Question:
As on the image, The SQL is ment to return results for a certain User ID but returns results from another UID.
'''
SELECT user_games.APPID, user_games.UID, user_games.type, games_xbox.logo_small, games_other.system, games_other.logo, COALESCE( games_steam.name, games_xbox.name, games_other.name ) AS name
FROM user_games
LEFT JOIN games_steam ON user_games.APPID = games_steam.APPID
LEFT JOIN games_xbox ON user_games.APPID = games_xbox.APPID
LEFT JOIN games_other ON user_games.APPID = games_other.APPID
WHERE user_games.UID = "LAnXQshTItjyifF8f"
AND games_steam.name LIKE "%%"
OR games_xbox.name LIKE "%%"
OR games_other.name LIKE "%%"
GROUP BY user_games.APPID
'''
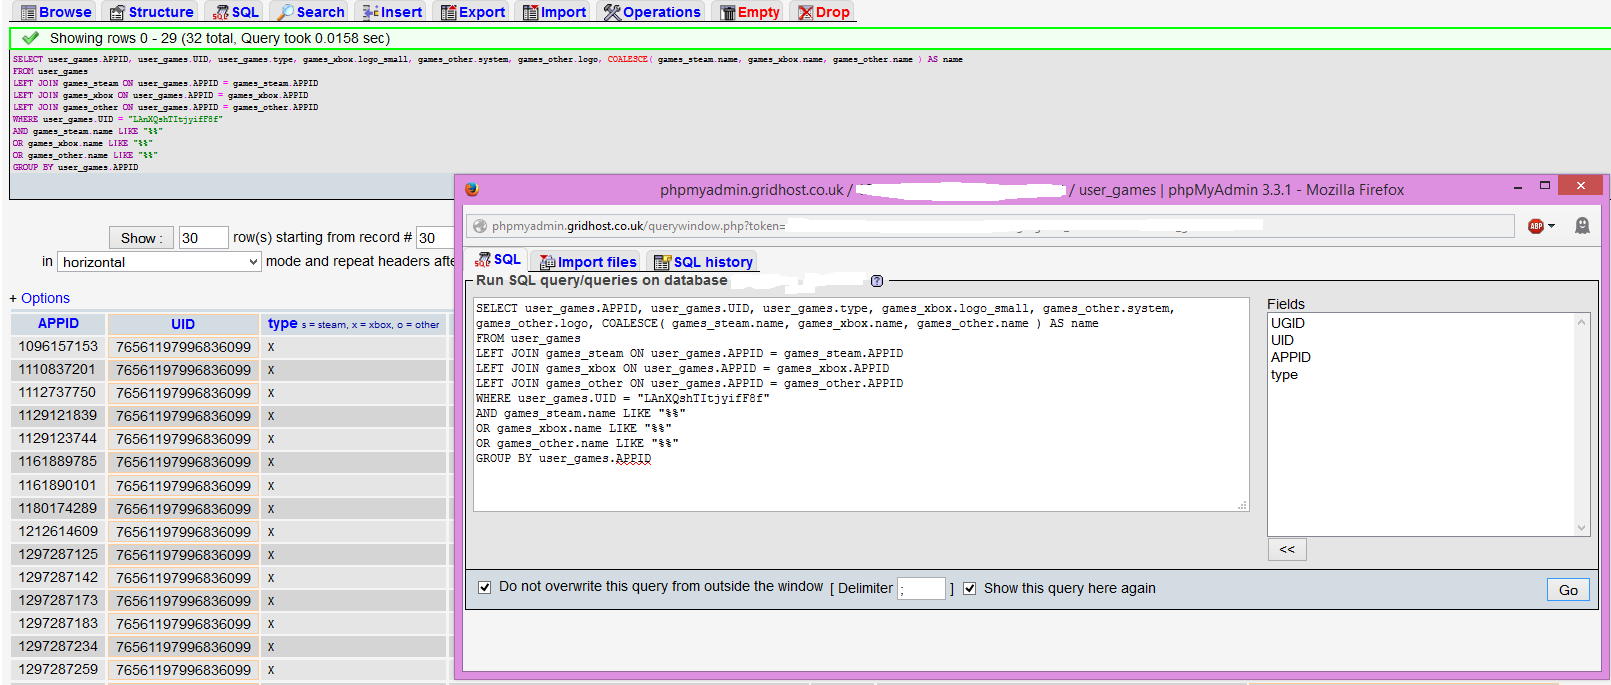
Answer: Use parentheses:
'''
SELECT user_games.APPID, user_games.UID, user_games.type, games_xbox.logo_small, games_other.system, games_other.logo, COALESCE( games_steam.name, games_xbox.name, games_other.name ) AS name
FROM user_games
LEFT JOIN games_steam ON user_games.APPID = games_steam.APPID
LEFT JOIN games_xbox ON user_games.APPID = games_xbox.APPID
LEFT JOIN games_other ON user_games.APPID = games_other.APPID
WHERE user_games.UID = "LAnXQshTItjyifF8f"
AND (games_steam.name LIKE "%%"
OR games_xbox.name LIKE "%%"
OR games_other.name LIKE "%%")
GROUP BY user_games.APPID
'''